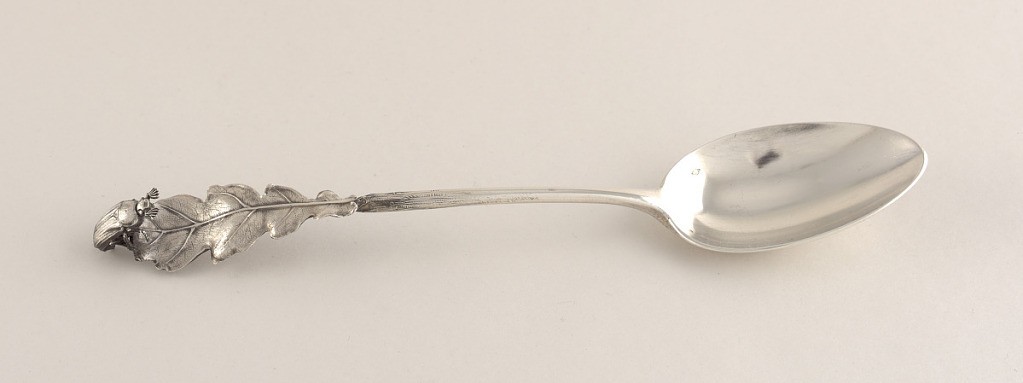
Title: Dessert Spoon with Beetle on Handle
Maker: Charles Victor Gibert, French
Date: ca. 1890
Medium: silver
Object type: spoon
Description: Oval bowl with plain narrow stem. Stem continues to form leaf shaped handle, with terminal turning downwards. Beetle applied as if perched on very end of  terminal, with bottom half hanging below end of leaf.